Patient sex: M
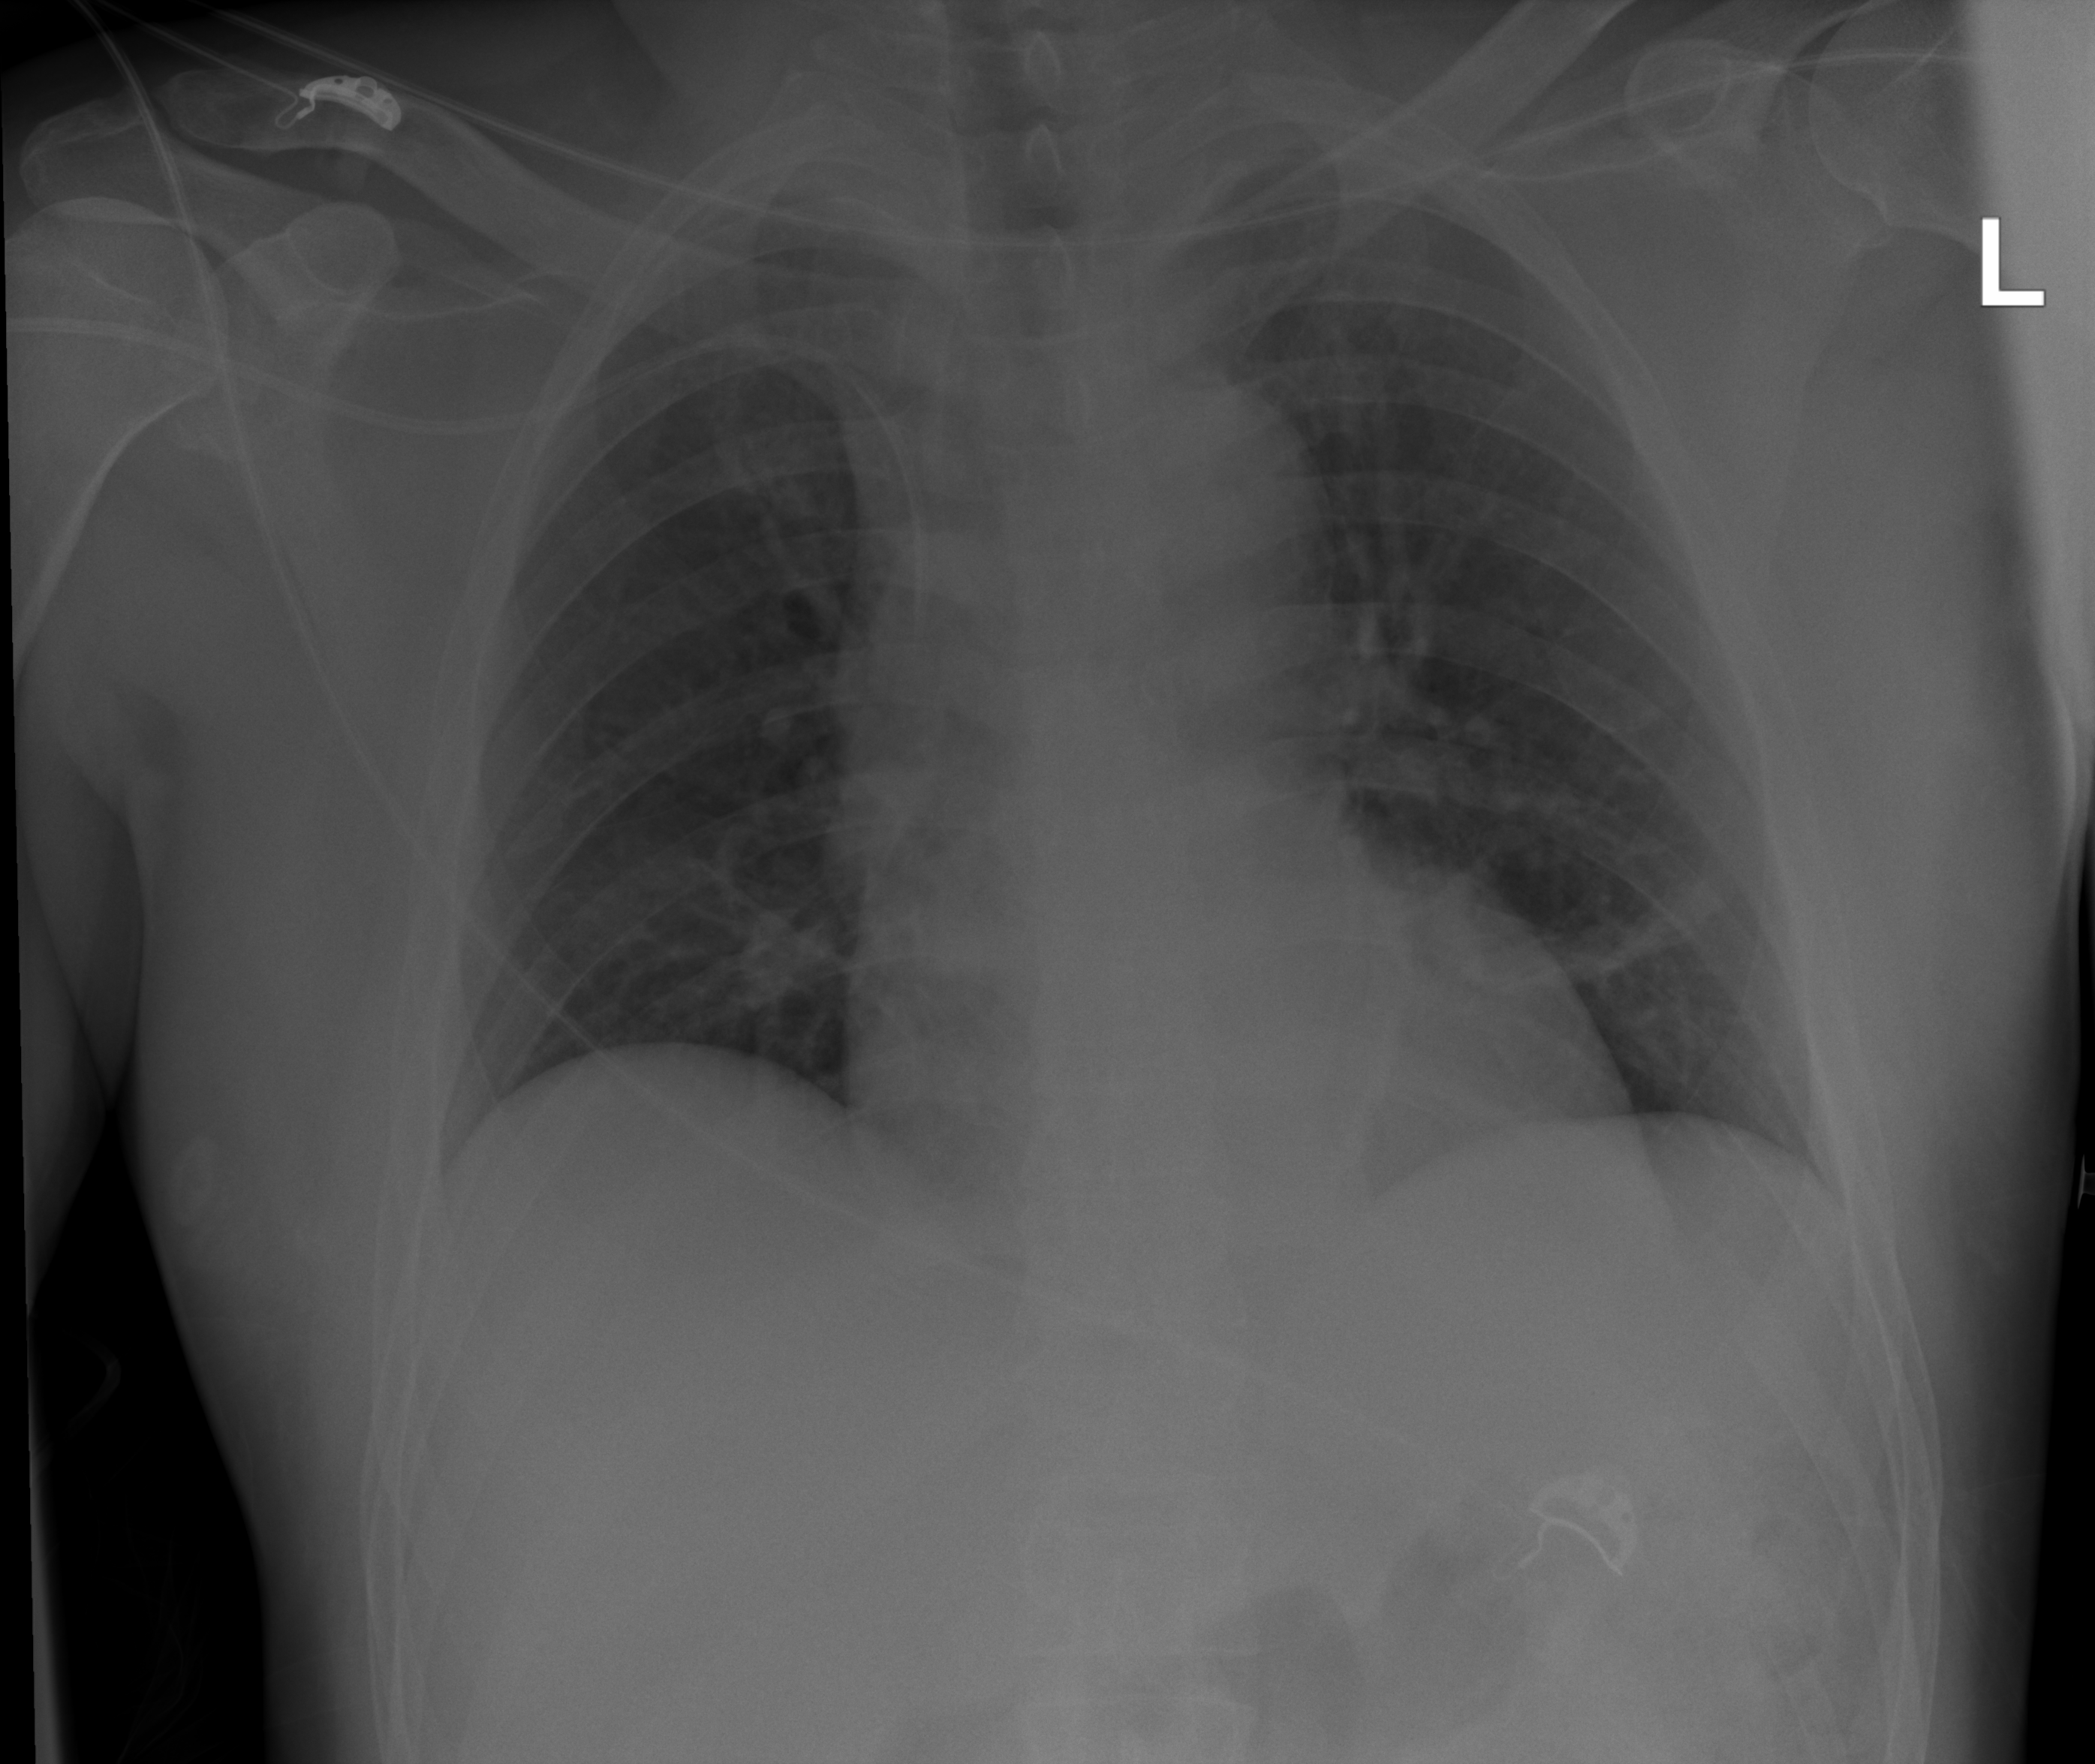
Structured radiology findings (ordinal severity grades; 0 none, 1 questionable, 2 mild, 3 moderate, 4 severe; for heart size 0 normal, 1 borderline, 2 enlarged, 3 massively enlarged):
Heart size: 1
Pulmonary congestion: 0
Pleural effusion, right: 0
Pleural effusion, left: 0
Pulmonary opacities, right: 0
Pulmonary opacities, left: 0
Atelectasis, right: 2
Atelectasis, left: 2